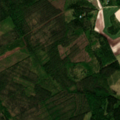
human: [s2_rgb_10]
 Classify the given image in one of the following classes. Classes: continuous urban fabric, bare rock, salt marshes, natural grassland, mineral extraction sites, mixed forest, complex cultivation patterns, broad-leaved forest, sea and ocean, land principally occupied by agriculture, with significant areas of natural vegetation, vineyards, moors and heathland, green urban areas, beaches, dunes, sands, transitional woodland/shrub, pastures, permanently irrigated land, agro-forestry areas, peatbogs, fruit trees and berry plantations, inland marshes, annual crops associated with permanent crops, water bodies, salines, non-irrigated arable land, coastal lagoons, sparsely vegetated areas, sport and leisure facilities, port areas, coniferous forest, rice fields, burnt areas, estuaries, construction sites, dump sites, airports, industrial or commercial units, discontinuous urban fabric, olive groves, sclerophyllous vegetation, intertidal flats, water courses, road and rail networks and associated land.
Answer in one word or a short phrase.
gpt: land principally occupied by agriculture, with significant areas of natural vegetation, coniferous forest, mixed forest, transitional woodland/shrub